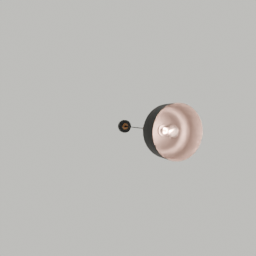
Label: lighting